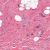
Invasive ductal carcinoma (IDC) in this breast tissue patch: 0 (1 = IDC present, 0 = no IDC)